Question: I have a layout which has some some TextViews and ImageView on the top of the screen and a 'GridView'. You know 'GridView' has own scroll and GridView's 'ScrollListener' says me 'firstVisibleItem', 'visibleItemCount' and 'totalItemCount'.
My problem is that when I want to scroll my layout from the top, I have to put my all layout into ScrollView so my GridView('ExpandableHeightGridView') does not get the correct itemcounts. If I dont put a 'ScrollView', I can't scroll from the top.
How to deal with this problem? How can I scroll my all layout from the top.
Remember, my major problem is getting wrong itemcounts. I want to load more items when scroll reachs at the bottom so I have to read itemcounts.
Thank you to all.
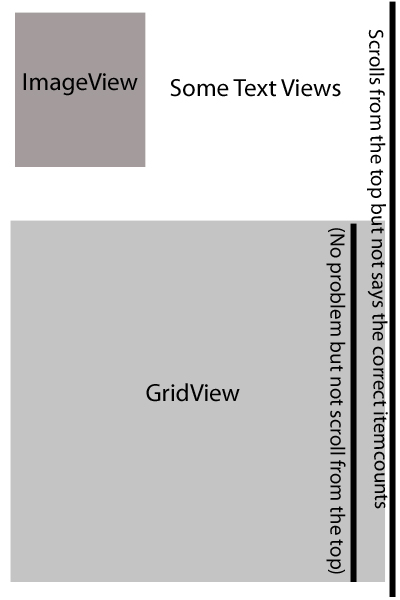
Answer: It's not a good idea to have two scrolling containers one in the other. I'd expect the 'GridView' to misbehave when it's inside a 'ScrollView'.
The cleanest solution to your problem would be to use the concept of ListView's 'addHeaderView()'. As 'GridView' doesn't support headers though, you'll have to use another Google's class, namely 'HeaderGridView': <URL>